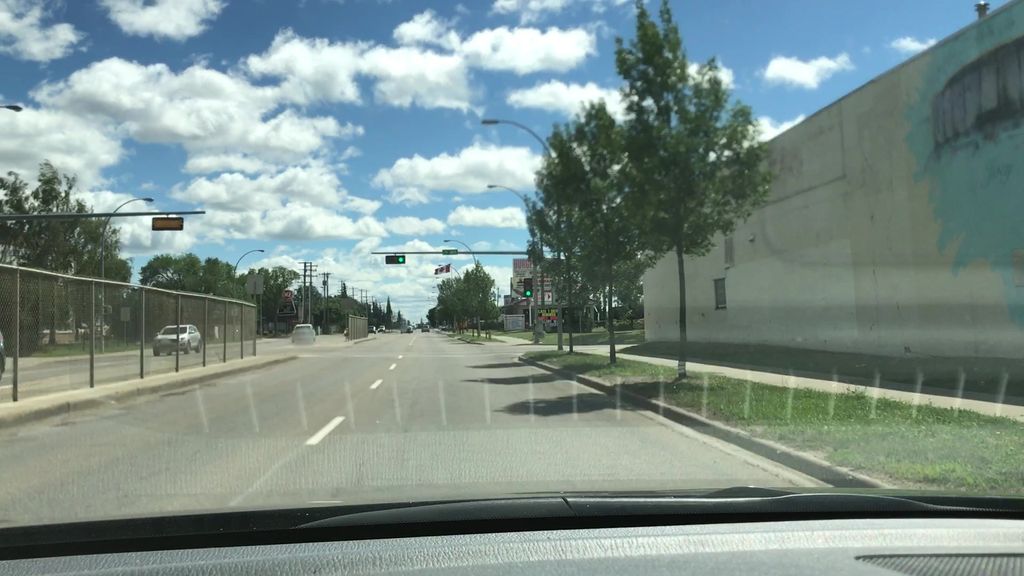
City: edmonton